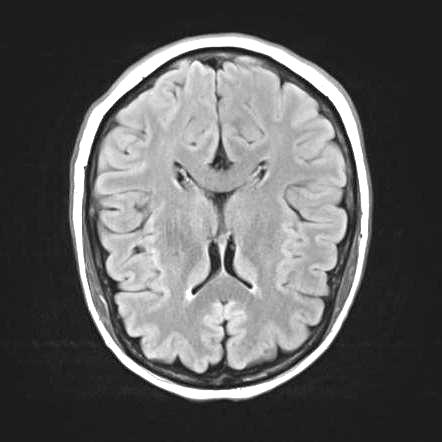
Label: notumor